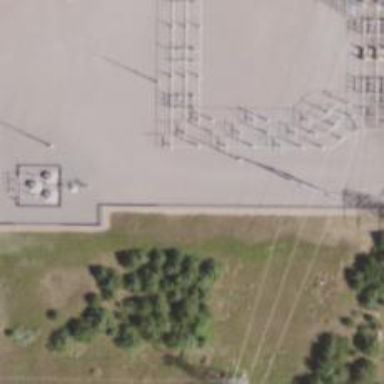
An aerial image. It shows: Mast used for lightning protection.